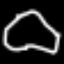
Label: octagon